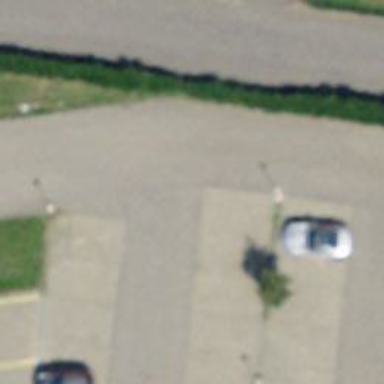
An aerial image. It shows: Parking aisle designated as service road.